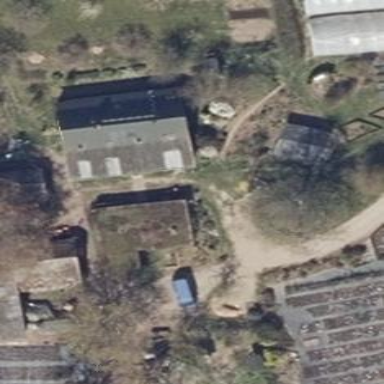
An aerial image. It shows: Plant nursery area.